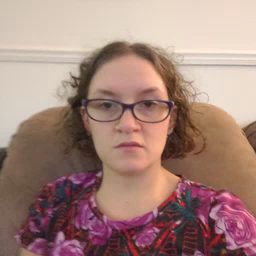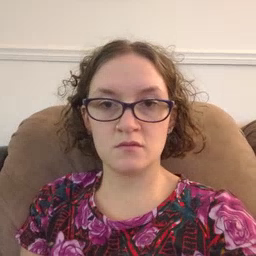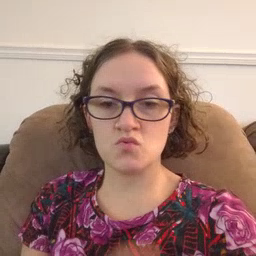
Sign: old